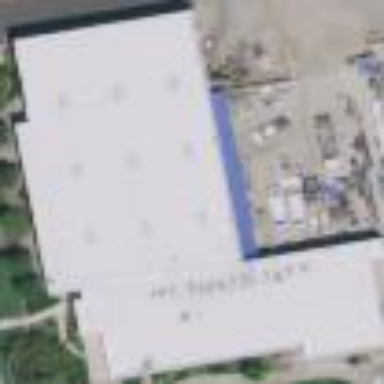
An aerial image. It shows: Industrial building.